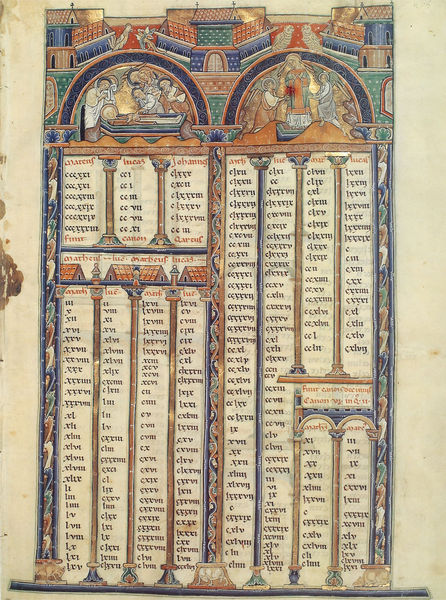
Titel: Bibel von Saint-Germain-des-Prés
Institution: Paris, Bibliothèque Nationale
Schlagwörter: blau, grün, braun, bunt, säule, säulen, haus, rot, tod, vögel, kirche, gold, personen, engel, farbig, schrift, papier, dächer, zahlen, bögen, buch, vergoldet, illustration, text, schriften, beten, kapitell, pergament, heiligenschein, sarg, zahl, jesus, griechisch, heilige, kirchlich, jünger, maria, römisch, tabelle, latein, buchmalerei, jahreszahlen, liste, römische ziffern, rabelle